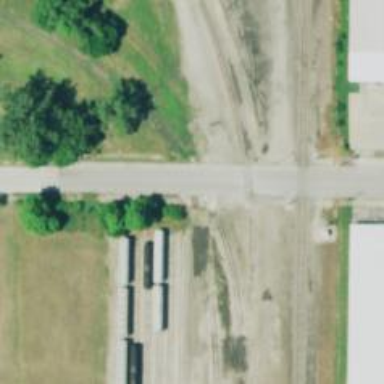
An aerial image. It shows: Abandoned railway.